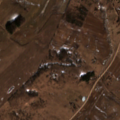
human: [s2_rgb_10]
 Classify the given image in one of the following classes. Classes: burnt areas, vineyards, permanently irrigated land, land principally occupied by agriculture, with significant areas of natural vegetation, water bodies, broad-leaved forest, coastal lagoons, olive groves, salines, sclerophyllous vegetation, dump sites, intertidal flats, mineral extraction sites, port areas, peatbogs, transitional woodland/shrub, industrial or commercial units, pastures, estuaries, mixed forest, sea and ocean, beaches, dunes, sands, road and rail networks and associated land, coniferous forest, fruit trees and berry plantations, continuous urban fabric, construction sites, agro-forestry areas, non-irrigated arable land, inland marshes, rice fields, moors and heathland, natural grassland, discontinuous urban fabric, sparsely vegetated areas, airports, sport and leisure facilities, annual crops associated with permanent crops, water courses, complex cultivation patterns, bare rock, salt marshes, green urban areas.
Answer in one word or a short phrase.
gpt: non-irrigated arable land, pastures, complex cultivation patterns